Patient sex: M
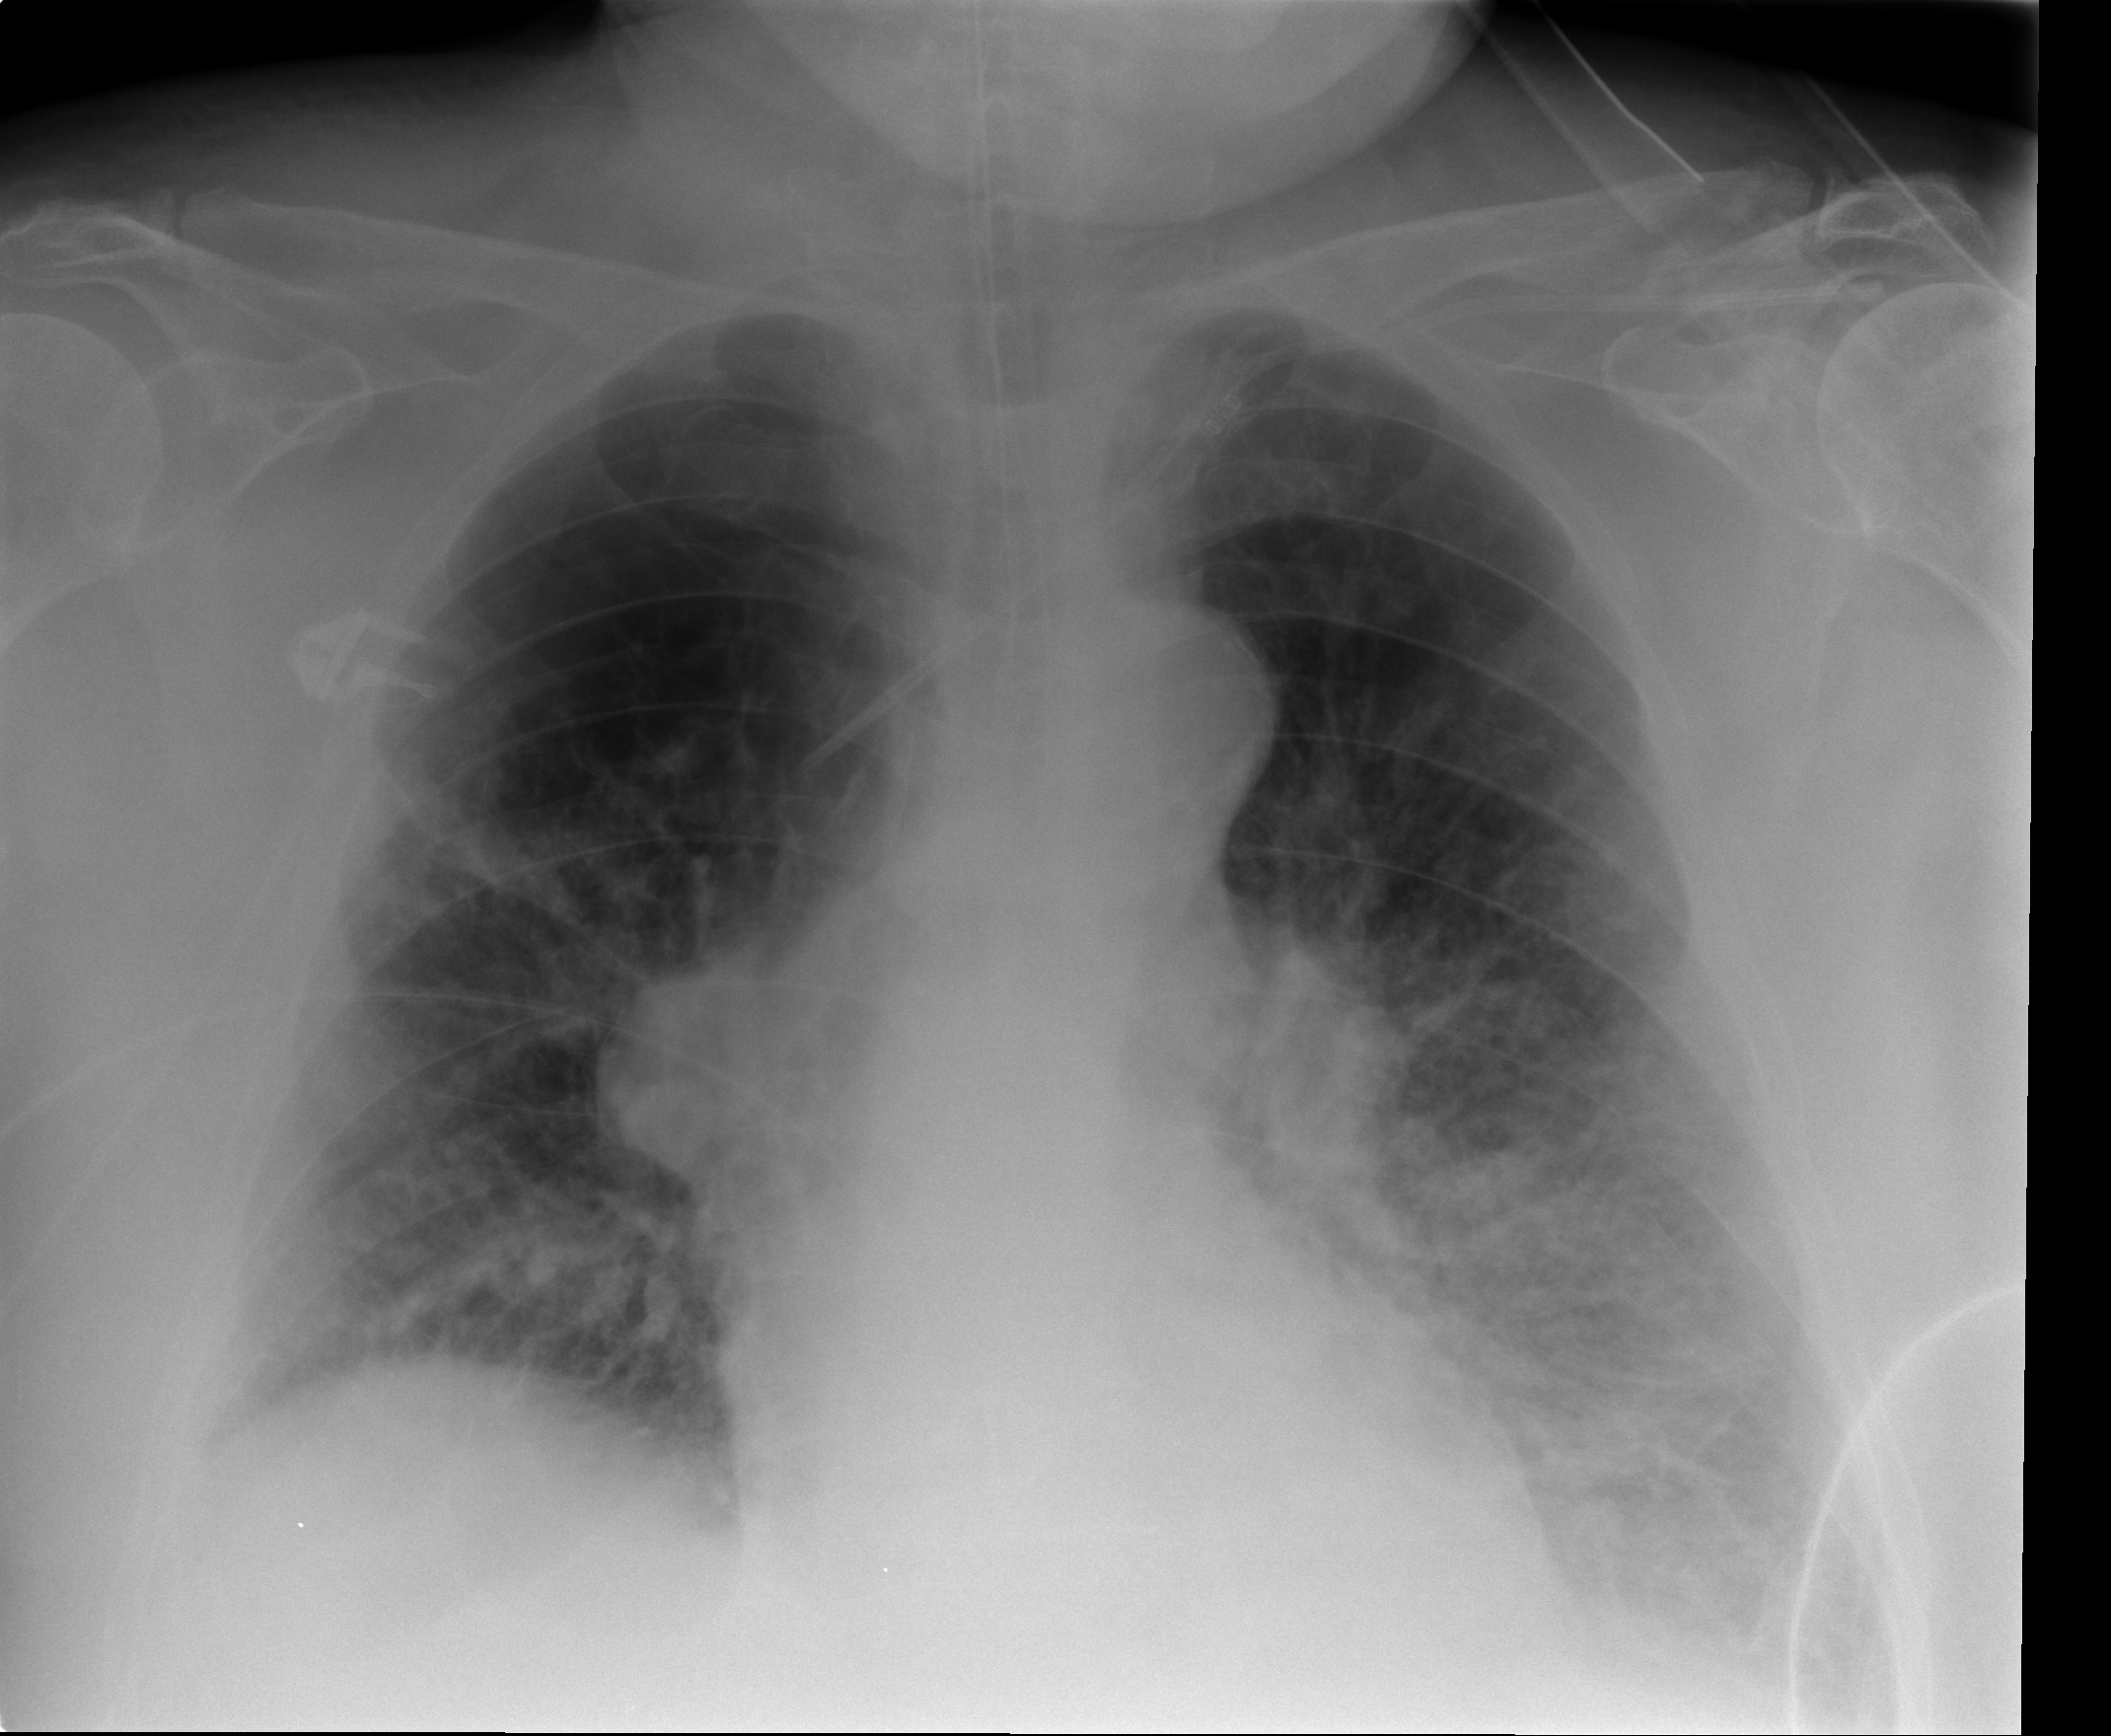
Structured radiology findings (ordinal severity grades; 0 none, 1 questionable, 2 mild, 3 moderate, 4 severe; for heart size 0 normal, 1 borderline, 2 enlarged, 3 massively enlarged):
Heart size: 0
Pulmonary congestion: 1
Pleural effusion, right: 1
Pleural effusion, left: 2
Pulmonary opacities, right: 2
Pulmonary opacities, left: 3
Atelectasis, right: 2
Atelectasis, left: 2